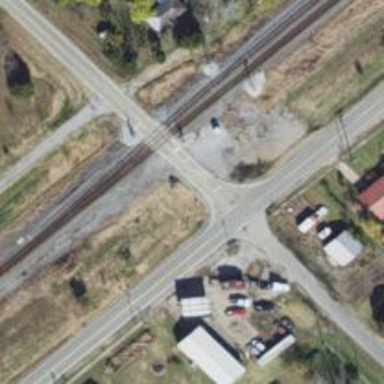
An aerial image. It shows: Level crossing along the railway.